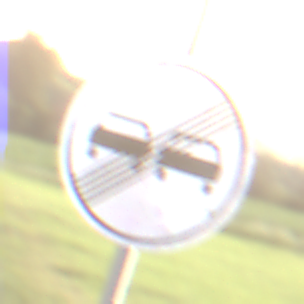
Verkehrszeichen: EndeUeberholverbot
Umgebung: Outdoor, Nature
Tageszeit: SunriseSunset
Wetter: Clear
Licht: Natural
Jahreszeit: NotSpecified
Kontrast: LowContrast